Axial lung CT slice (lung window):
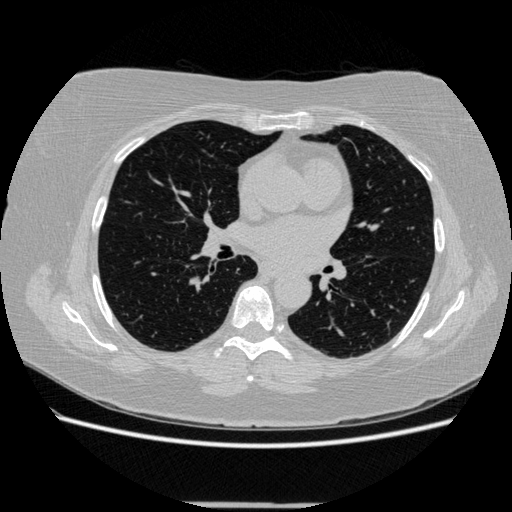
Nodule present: no